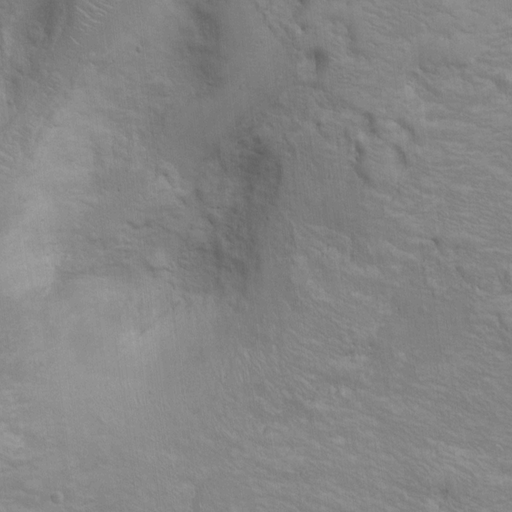
Classes present: Background, Cone